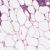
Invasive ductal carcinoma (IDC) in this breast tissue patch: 1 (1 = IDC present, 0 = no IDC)